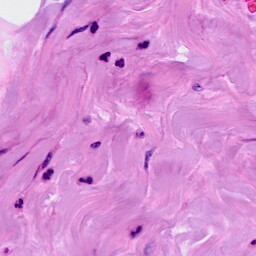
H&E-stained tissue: Breast